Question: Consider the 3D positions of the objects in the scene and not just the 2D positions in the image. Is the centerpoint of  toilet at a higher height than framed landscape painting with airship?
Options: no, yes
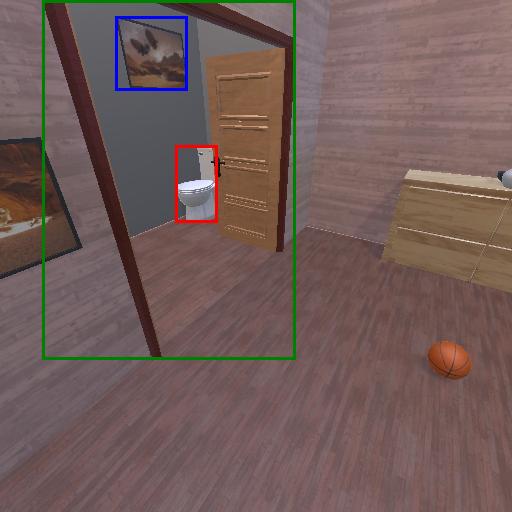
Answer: no